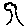
Label: tree